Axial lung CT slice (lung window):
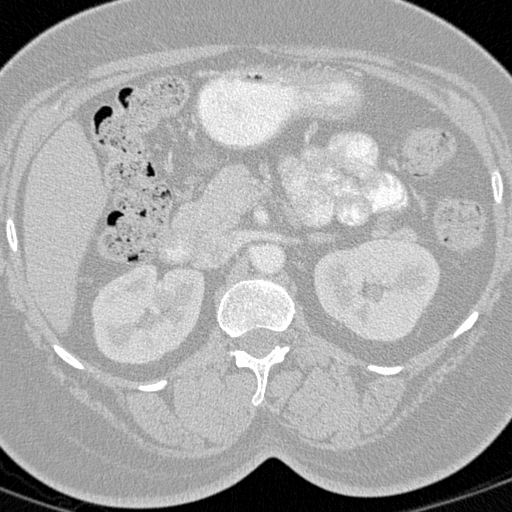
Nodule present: no